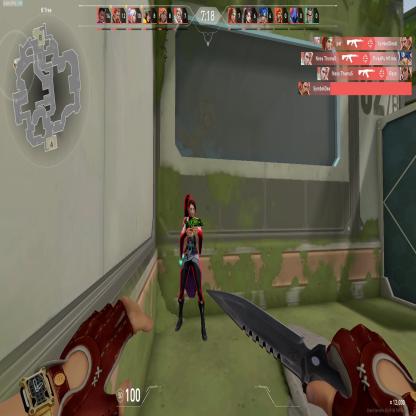
Label: enemy